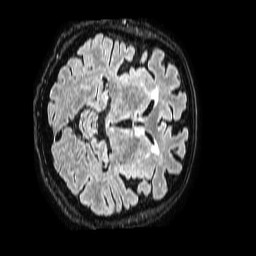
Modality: FLAIR
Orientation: axial
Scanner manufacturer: philips
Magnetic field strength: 1.5 T
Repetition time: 4.8 s
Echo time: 0.3 s